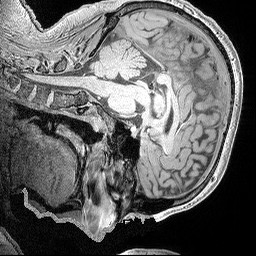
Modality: MP2RAGE
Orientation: sagittal
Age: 42
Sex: male
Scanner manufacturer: siemens
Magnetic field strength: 3 T
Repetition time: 5 s
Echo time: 0.00298 s